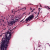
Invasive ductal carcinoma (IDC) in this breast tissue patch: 0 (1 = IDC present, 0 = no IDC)